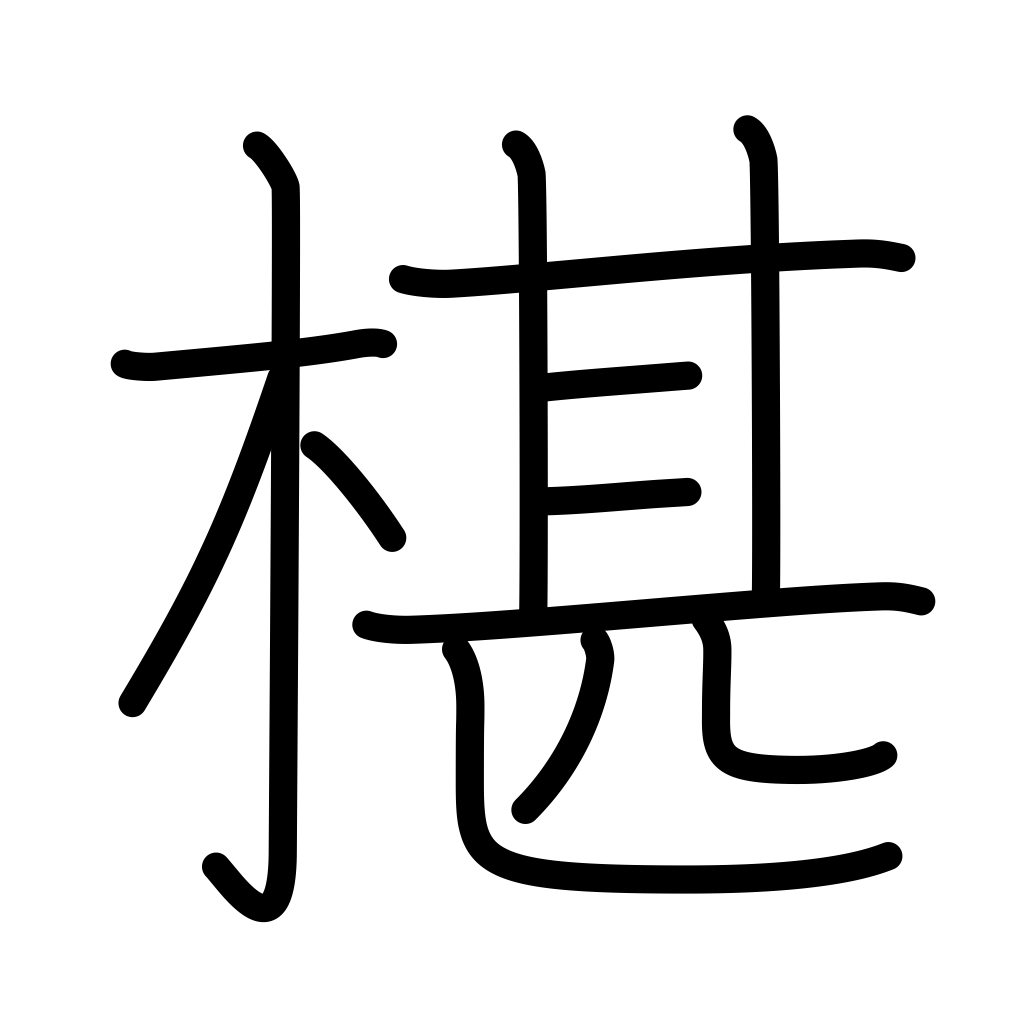
Meaning: type of cypress